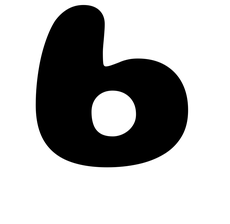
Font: Gluten_Bold